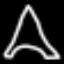
Label: The Eiffel Tower